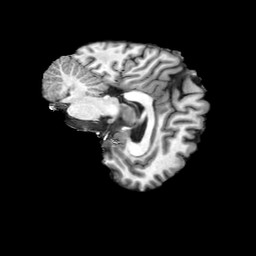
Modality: T1w
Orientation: sagittal
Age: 19
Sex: male
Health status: ill